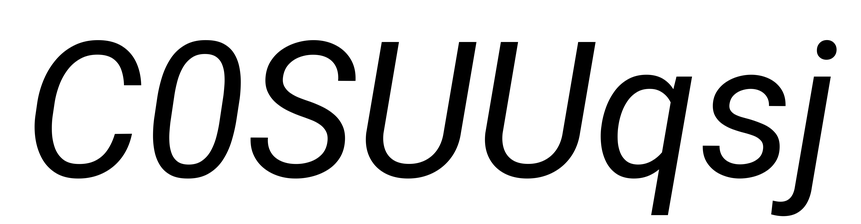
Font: Roboto-Italic_Italic